Field crop: maize
Growth stage: 2
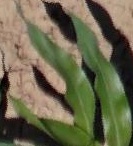
Species: maize